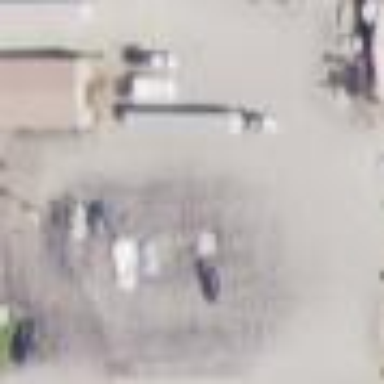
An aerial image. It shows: Parking area.